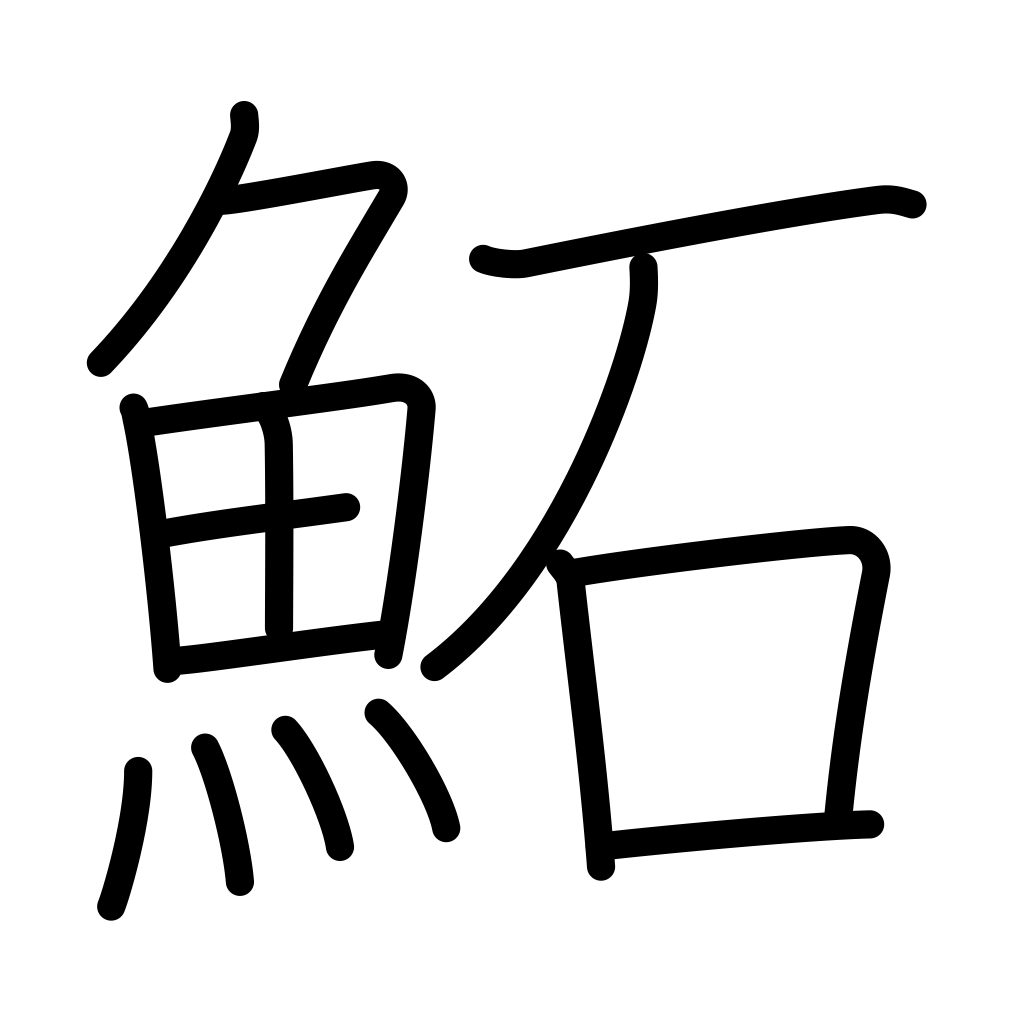
Meaning: bullhead